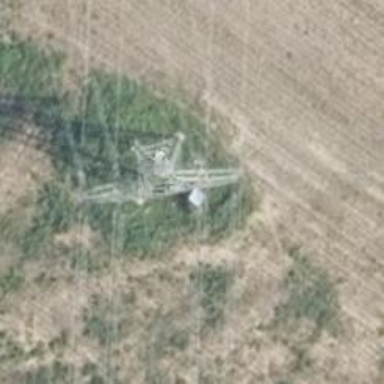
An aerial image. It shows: Power line in the image.